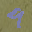
Label: 9